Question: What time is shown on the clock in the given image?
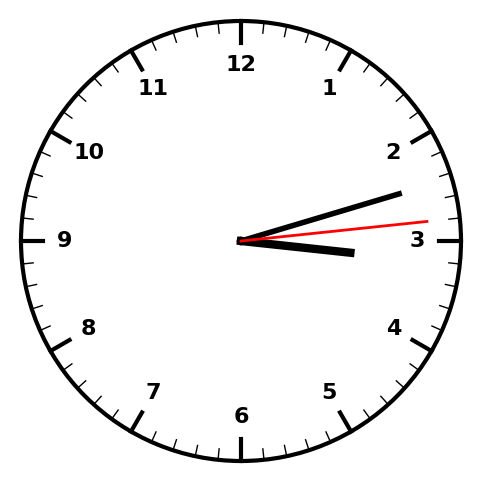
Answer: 03:12:14